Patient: sex M, age 53
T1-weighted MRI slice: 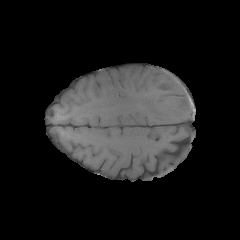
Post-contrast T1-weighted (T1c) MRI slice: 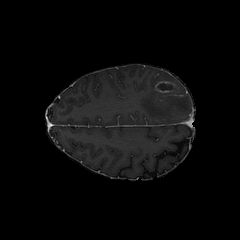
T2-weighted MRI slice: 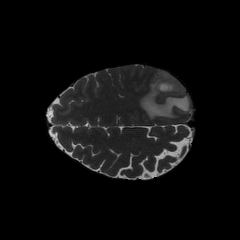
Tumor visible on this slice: yes
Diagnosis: Glioblastoma, IDH-wildtype
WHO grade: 4